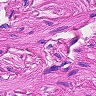
Metastatic tissue present: no